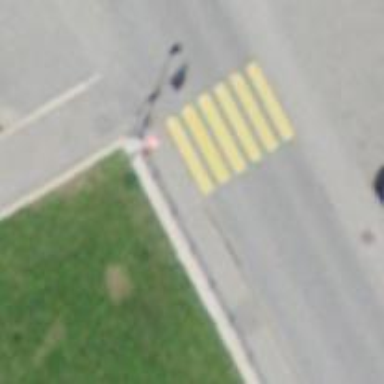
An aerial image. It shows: Marked road crossing.